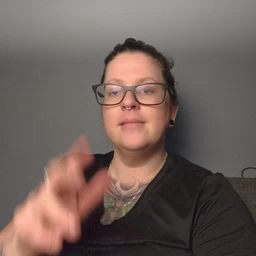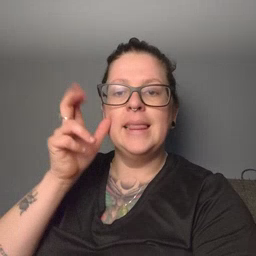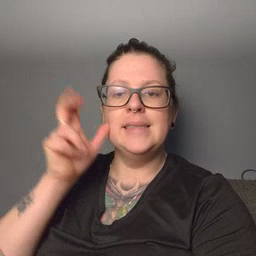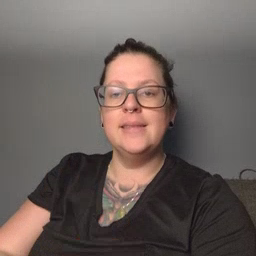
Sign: listen